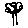
Label: tree